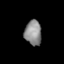
Tissue: lung
Cell type: Endothelial cells
Senescence score: 0.5898
Nuclear area (px): 409
Mean DAPI intensity: 139.337